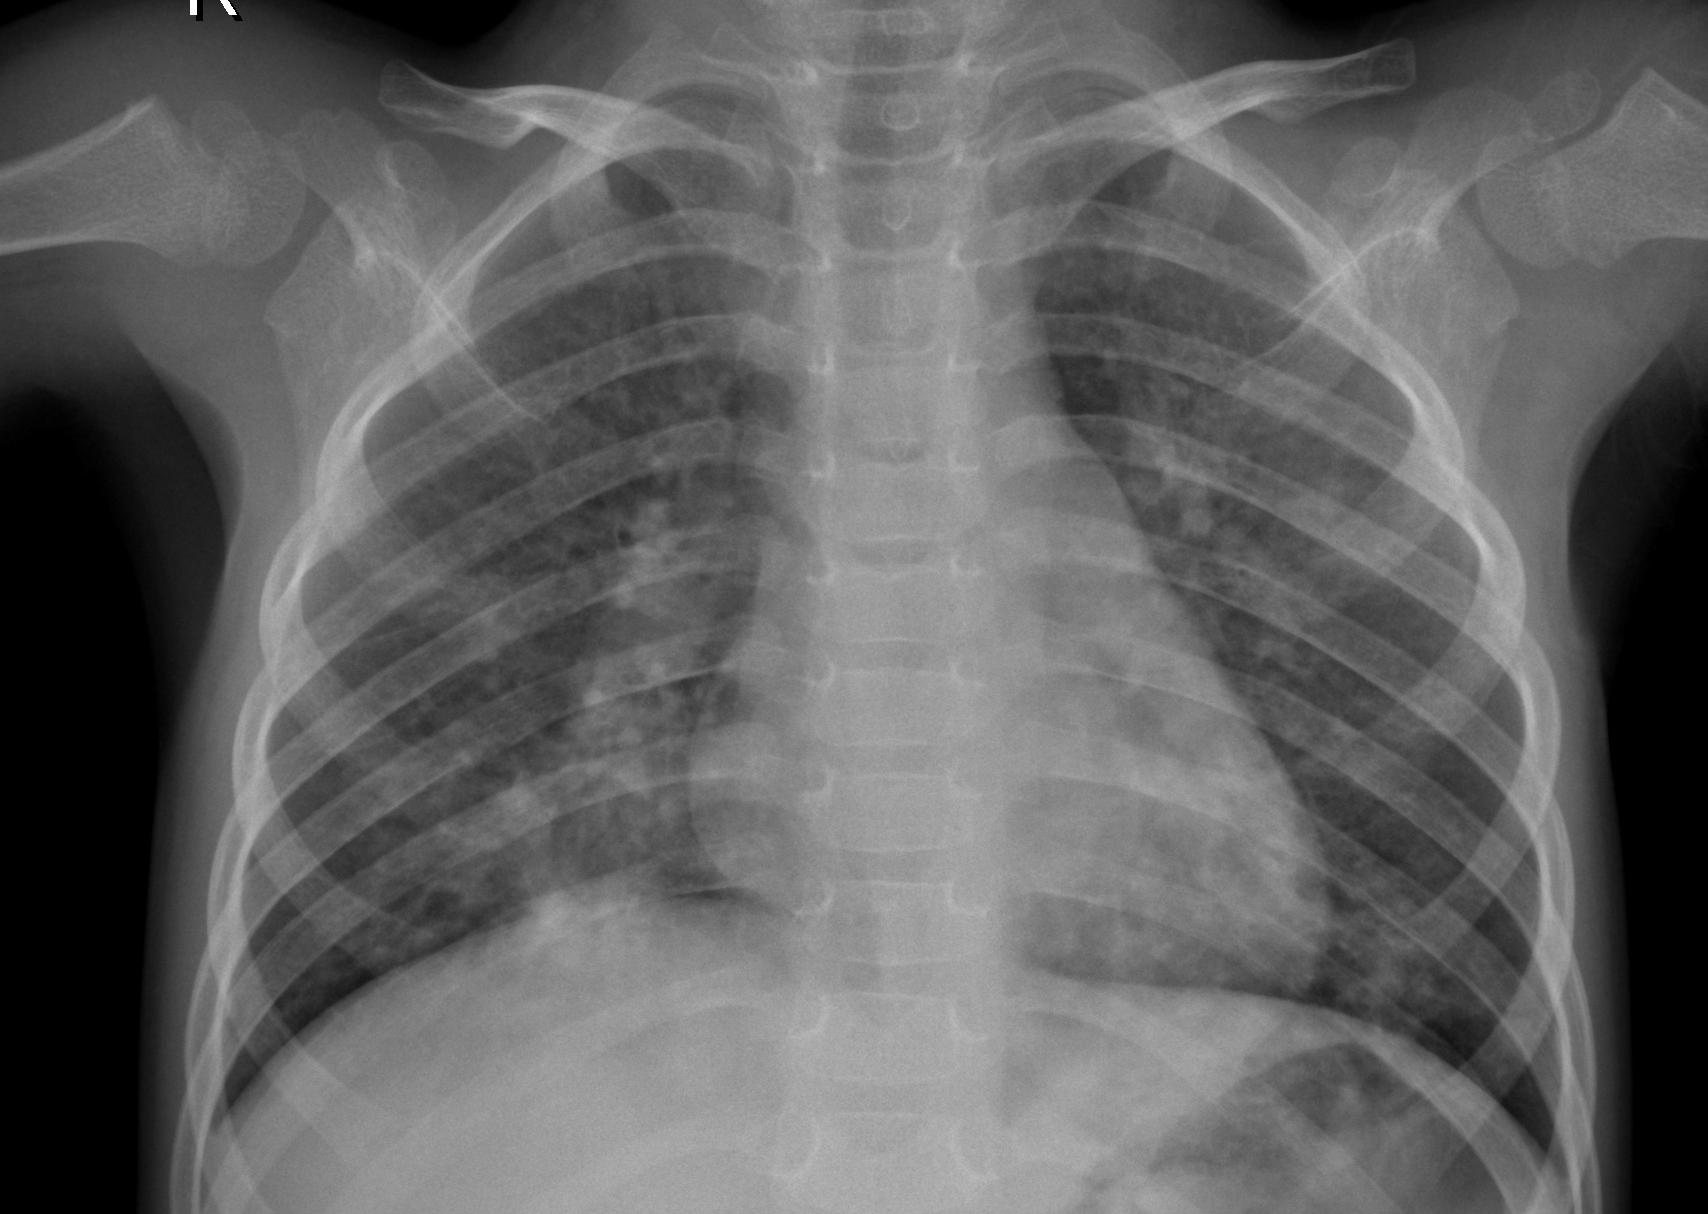
Diagnosis: PNEUMONIA